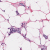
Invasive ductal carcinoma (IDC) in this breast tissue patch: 0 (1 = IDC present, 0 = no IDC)